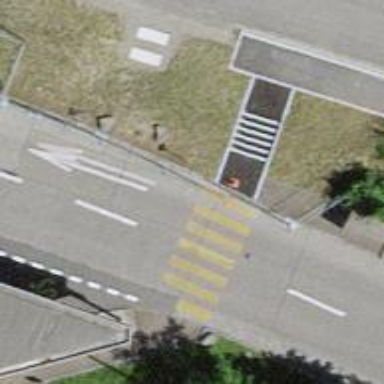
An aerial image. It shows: Uncontrolled zebra crossing on the road.